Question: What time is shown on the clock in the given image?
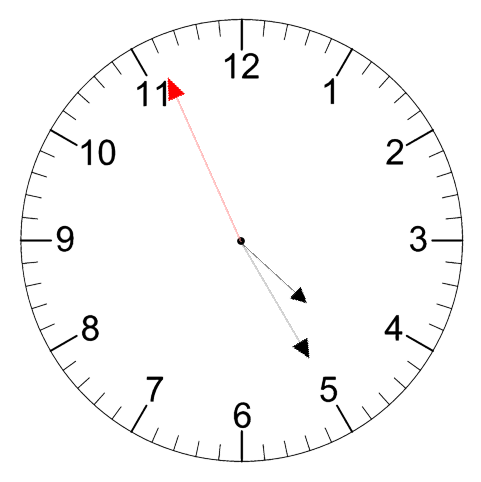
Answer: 04:24:56